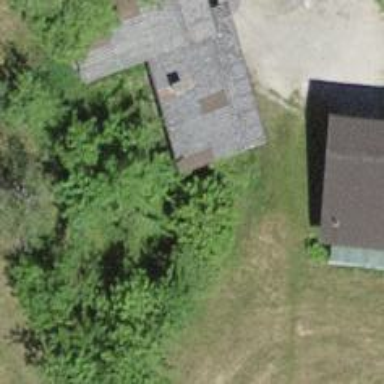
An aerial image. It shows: Garage building.